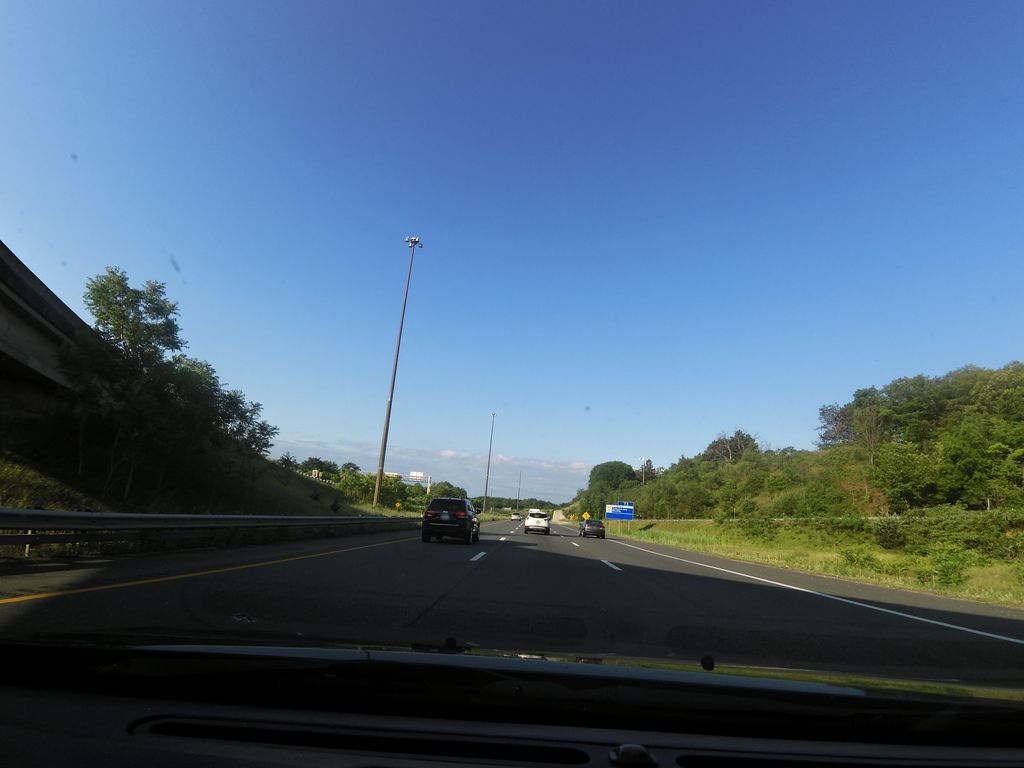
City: hamilton